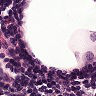
Metastatic tissue present: no